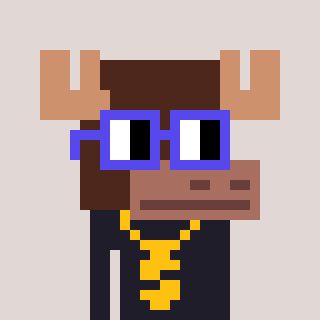
a pixel art character with square blue glasses, a moose-shaped head and a grayscale-colored body on a warm background